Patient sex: F
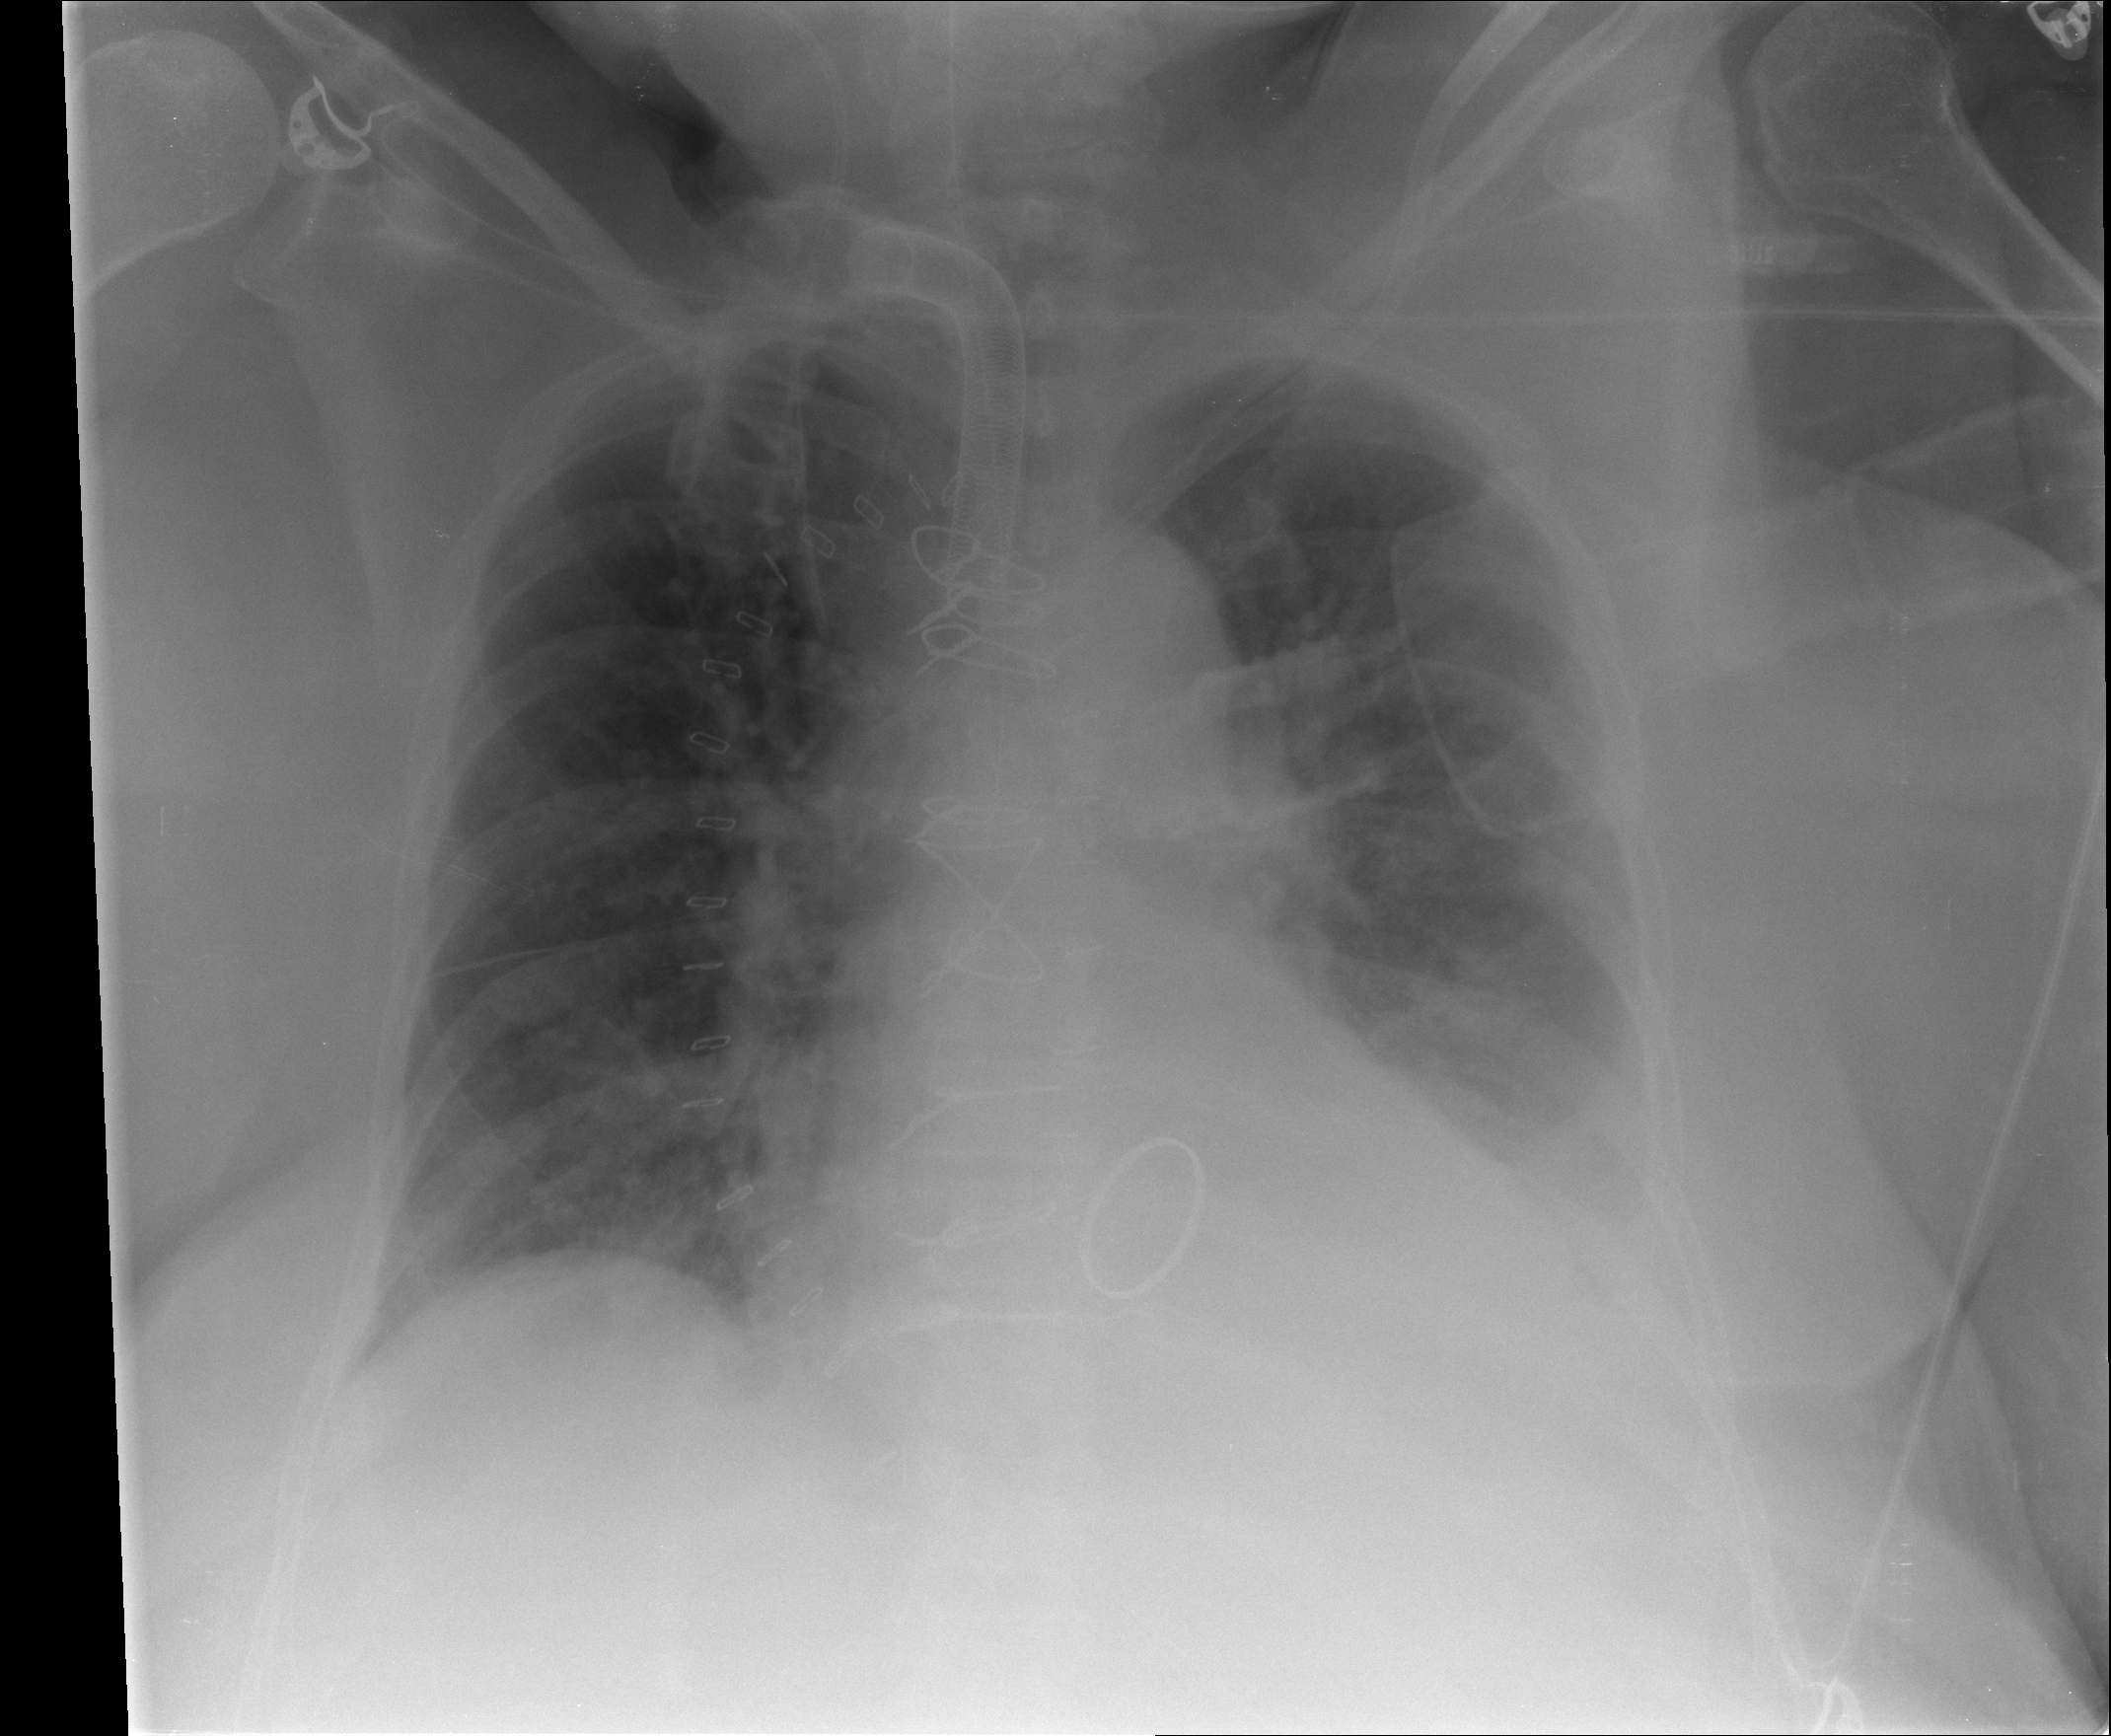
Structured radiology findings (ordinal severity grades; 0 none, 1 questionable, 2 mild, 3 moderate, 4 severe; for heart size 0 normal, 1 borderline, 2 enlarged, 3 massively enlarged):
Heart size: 2
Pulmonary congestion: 1
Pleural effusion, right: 0
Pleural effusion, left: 2
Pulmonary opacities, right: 0
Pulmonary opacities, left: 0
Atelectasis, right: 1
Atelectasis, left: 2